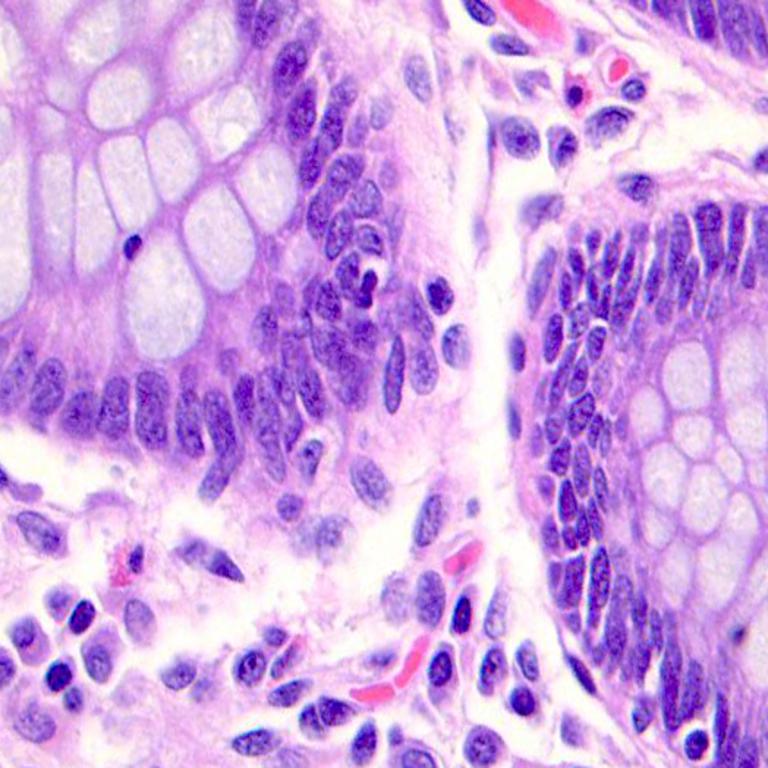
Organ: colon
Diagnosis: benign